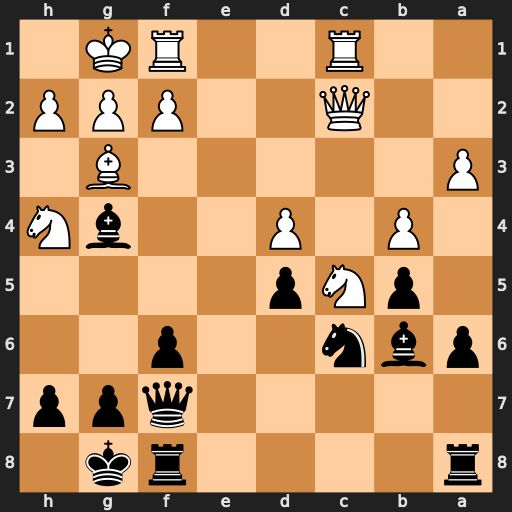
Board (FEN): r4rk1/5qpp/pbn2p2/1pNp4/1P1P2bN/P5B1/2Q2PPP/2R2RK1
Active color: b
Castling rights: -
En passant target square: -
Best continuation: Nxd4 Qd3 Ne2+